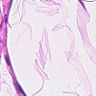
Metastatic tissue present: no